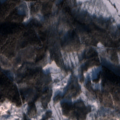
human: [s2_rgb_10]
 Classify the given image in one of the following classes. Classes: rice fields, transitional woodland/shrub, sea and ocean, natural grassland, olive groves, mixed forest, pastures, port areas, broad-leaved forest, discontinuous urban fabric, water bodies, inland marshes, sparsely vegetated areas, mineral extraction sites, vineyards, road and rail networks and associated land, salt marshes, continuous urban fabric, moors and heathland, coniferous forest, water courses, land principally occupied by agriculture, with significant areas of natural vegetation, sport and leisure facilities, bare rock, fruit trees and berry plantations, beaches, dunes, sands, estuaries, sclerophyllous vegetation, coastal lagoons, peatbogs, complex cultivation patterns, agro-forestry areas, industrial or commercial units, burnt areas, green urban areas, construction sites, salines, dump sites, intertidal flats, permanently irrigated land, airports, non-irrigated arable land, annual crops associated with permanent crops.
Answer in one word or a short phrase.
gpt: coniferous forest, transitional woodland/shrub